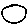
Label: circle